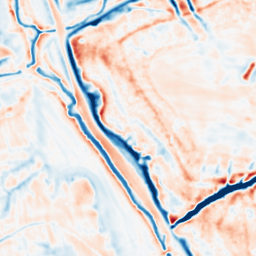
Category: multiscale
Decomposition family: dog
Decomposition parameters: sigma_low: 1
sigma_high: 5
Upsampling method: bicubic
Upsampling parameters: scale: 2
Upsampling scale: 2